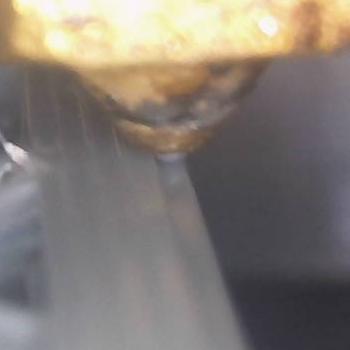
Flow rate: 112%